Interaction volume radius: 10 \u00c5
Interaction volume height: 20 \u00c5
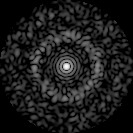
Disorder parameter: 0.8791